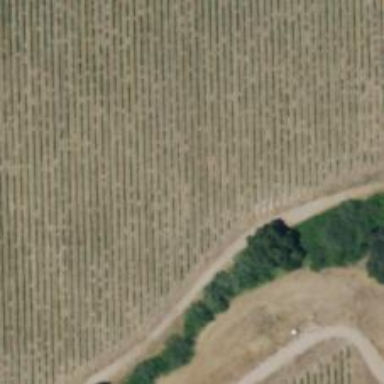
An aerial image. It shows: Vineyard growing grapes.